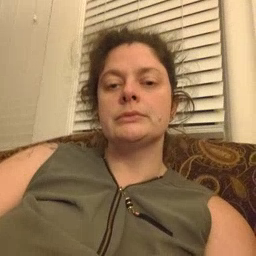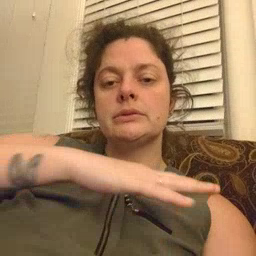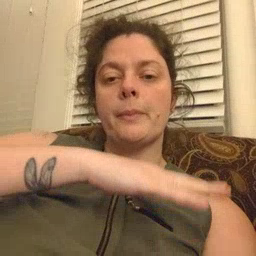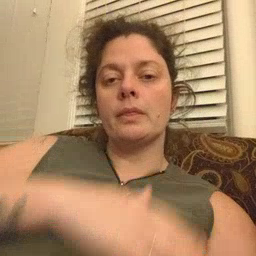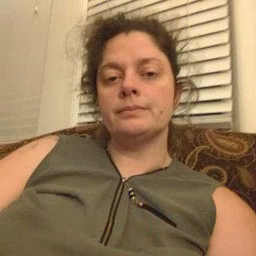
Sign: table